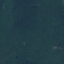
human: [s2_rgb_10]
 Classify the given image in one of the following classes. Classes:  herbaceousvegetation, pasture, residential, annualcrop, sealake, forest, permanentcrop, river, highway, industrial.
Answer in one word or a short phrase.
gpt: Forest